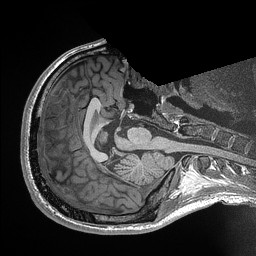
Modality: T1w
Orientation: axial
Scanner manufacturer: siemens
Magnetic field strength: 3 T
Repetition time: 2.3 s
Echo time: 0.00298 s